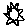
Label: sun